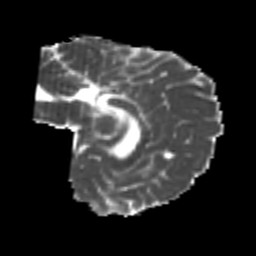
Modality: MD
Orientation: sagittal
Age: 20
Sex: male
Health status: healthy
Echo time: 0.074 s